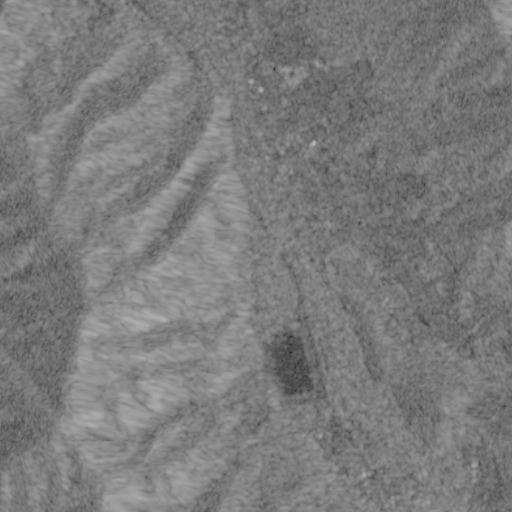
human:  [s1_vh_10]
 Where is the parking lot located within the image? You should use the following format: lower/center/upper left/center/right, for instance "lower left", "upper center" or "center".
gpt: The parking lot is located in the upper center of the image.
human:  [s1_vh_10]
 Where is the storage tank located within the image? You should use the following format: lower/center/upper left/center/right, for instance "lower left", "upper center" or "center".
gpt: The storage tank is located in the lower center of the image.
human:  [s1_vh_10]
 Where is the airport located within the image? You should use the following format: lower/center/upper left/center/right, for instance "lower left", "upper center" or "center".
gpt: There is no airport in the image.

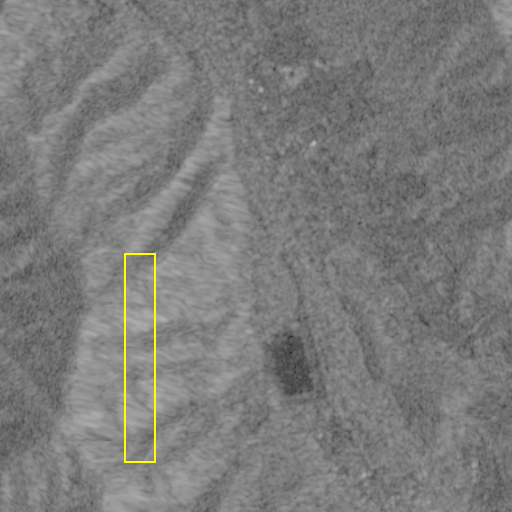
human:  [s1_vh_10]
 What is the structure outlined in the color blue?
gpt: There is no blue outline.
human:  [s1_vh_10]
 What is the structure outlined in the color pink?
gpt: There is no structure outlined in pink.